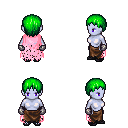
a pixel art fantasy rpg character, female body template, dark elf, purple skin, pink tattered cape, robe skirt, green plain hairstyle, metal gloves, ghillies, four views (front, back, left, right), 2x2 character sprite sheet, small pixel art, hard edges, no anti-aliasing